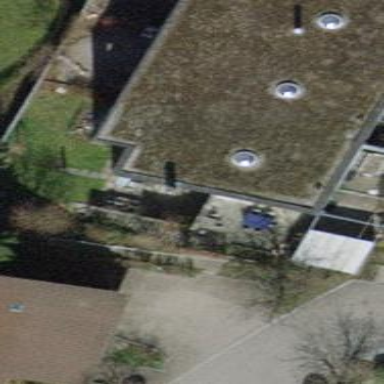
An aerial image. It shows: Flat-roofed building.